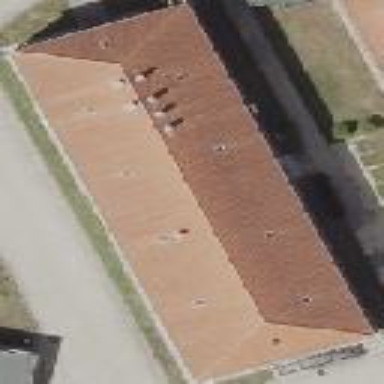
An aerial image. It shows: Military barracks building with hipped roof.